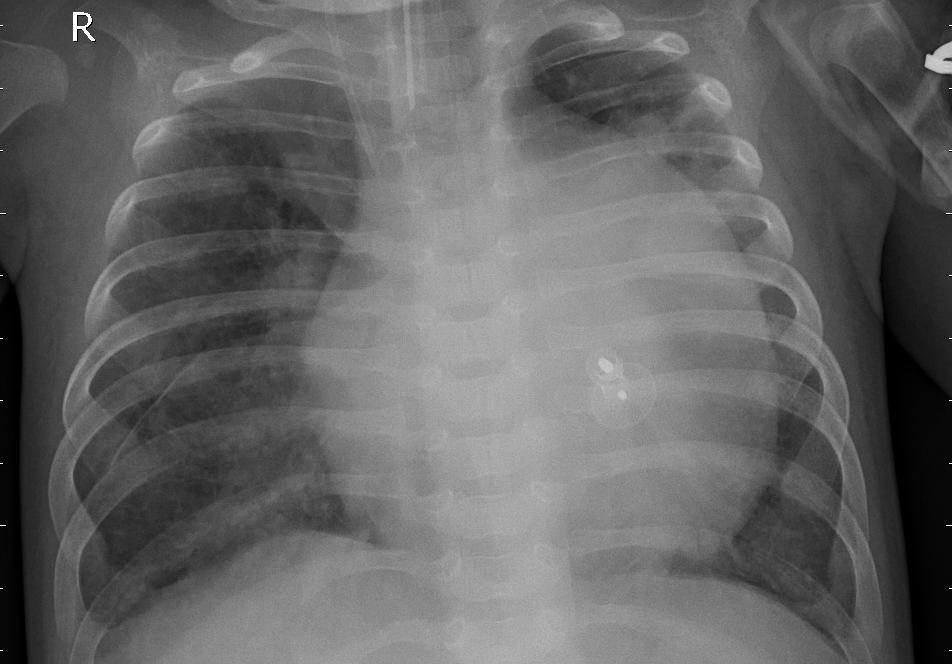
Diagnosis: PNEUMONIA